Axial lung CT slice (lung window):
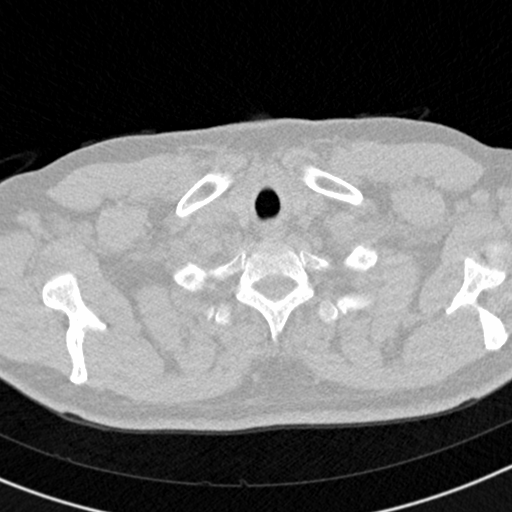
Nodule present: no